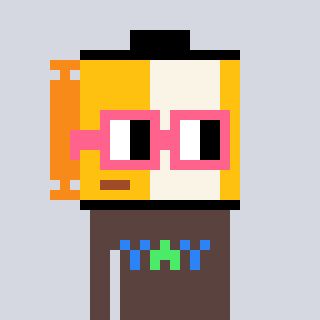
a pixel art character with square pink glasses, a film roll-shaped head and a darkbrown-colored body on a cool background